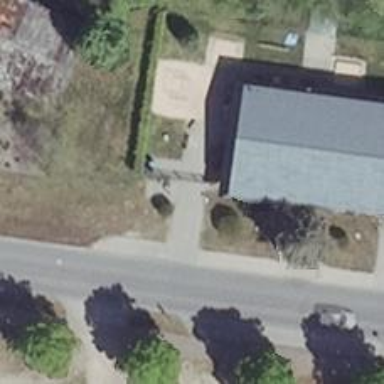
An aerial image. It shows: Driveway leading to service road.